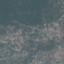
Land use / land cover: HerbaceousVegetation